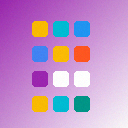
Screen state: on